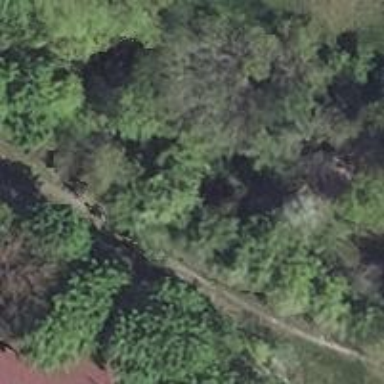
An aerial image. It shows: Abandoned railway.